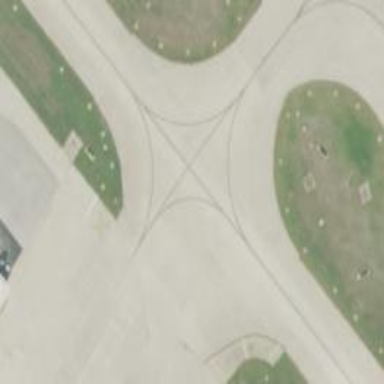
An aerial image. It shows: Image of taxiway at airport.